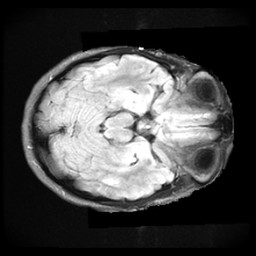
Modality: FLAIR
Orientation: axial
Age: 24
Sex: female
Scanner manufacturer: ge
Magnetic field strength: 3 T
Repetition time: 11 s
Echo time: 0.1497 s